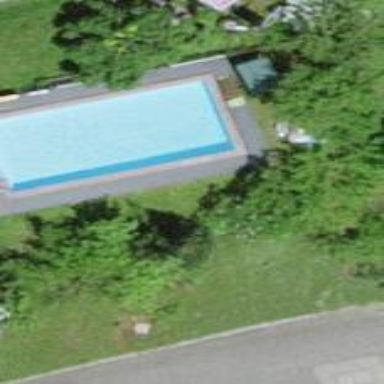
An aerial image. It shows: Swimming pool located in leisure land.